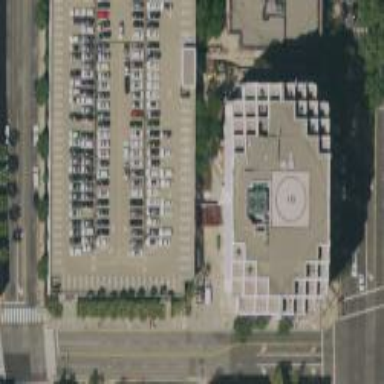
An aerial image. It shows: Multi-storey commercial building with parking area.